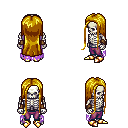
a pixel art fantasy rpg character, male body template, skeleton, maroon tattered cape, magenta pants, blonde extra-long hairstyle, cloth bracers, gold boots, four views (front, back, left, right), 2x2 character sprite sheet, small pixel art, hard edges, no anti-aliasing